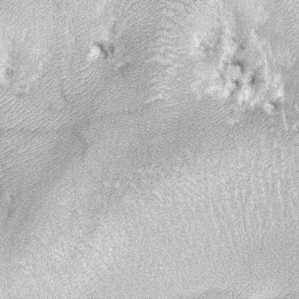
Label: frost